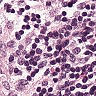
Metastatic tissue present: no